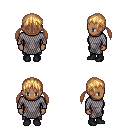
a pixel art fantasy rpg character, female body template, human, dark skin, chain mail, magenta pants, light blonde twin-tailed hairstyle, black shoes, four views (front, back, left, right), 2x2 character sprite sheet, small pixel art, hard edges, no anti-aliasing